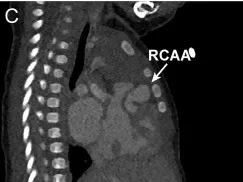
(A-C) depict the axial, coronal, and sagittal panel of the preoperative CTA, respectively. The white arrows indicated the fistula and RCAA.
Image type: radiology (ct)